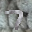
Label: 7